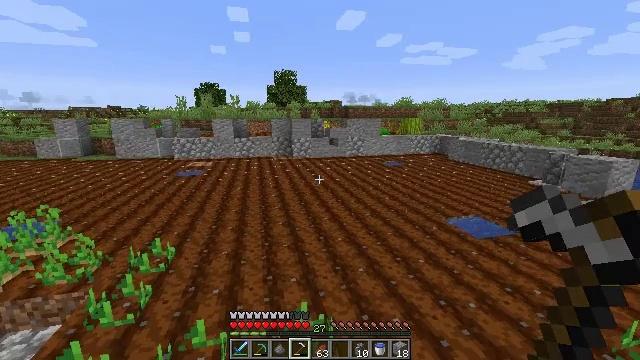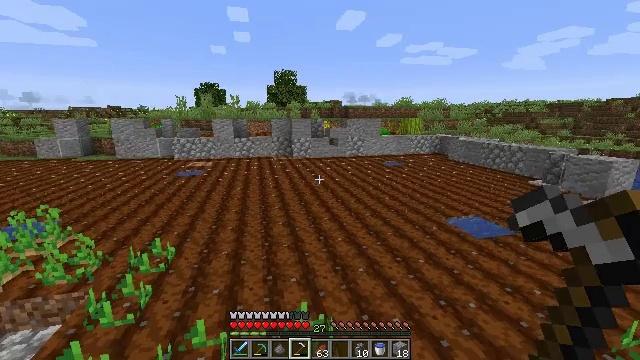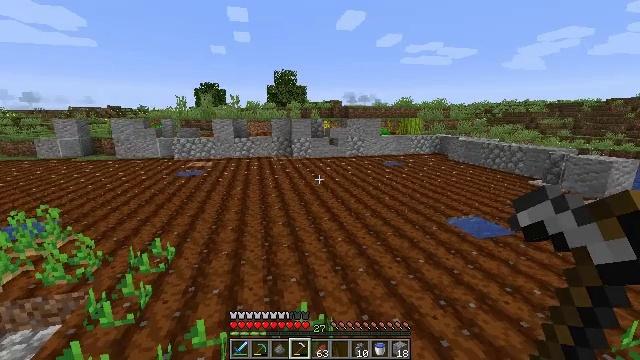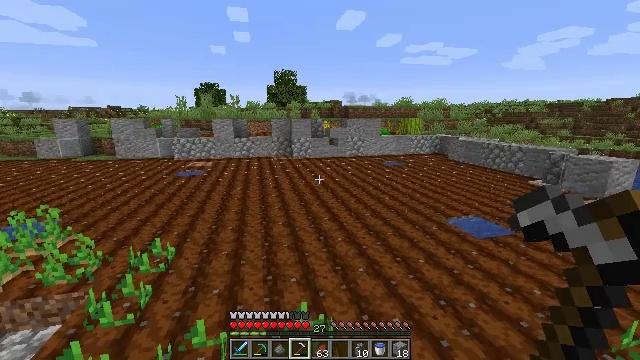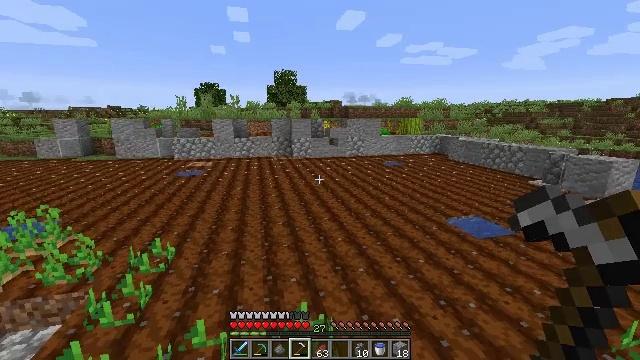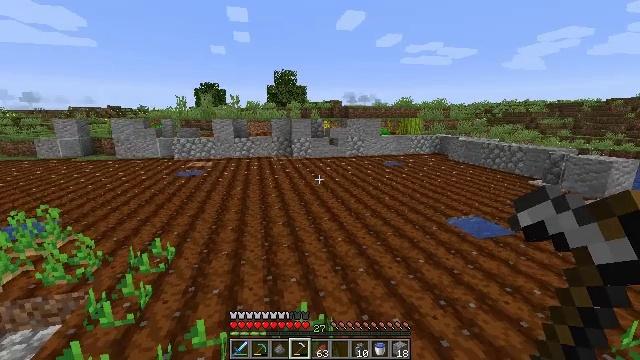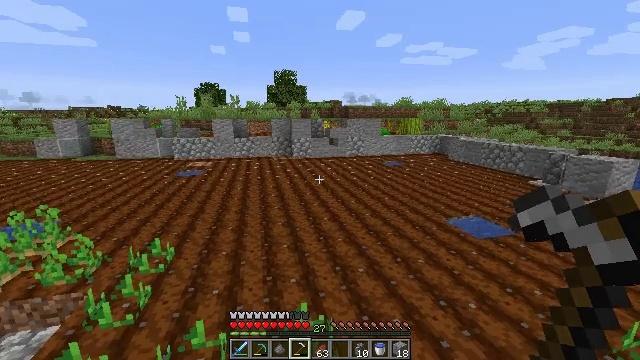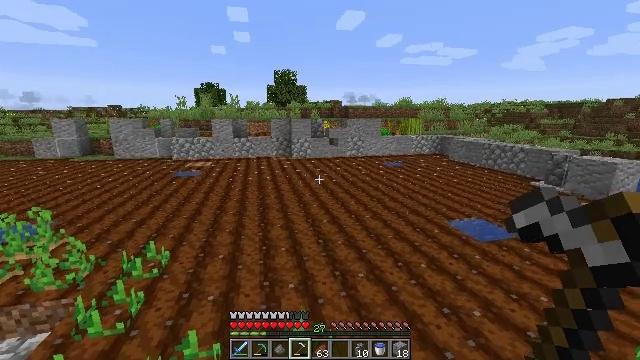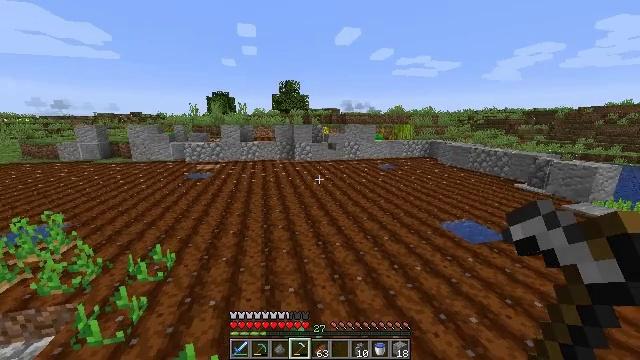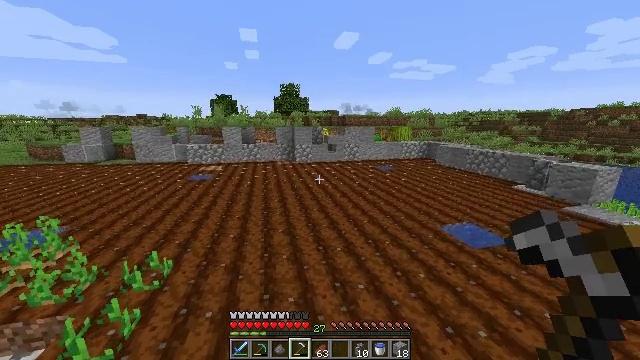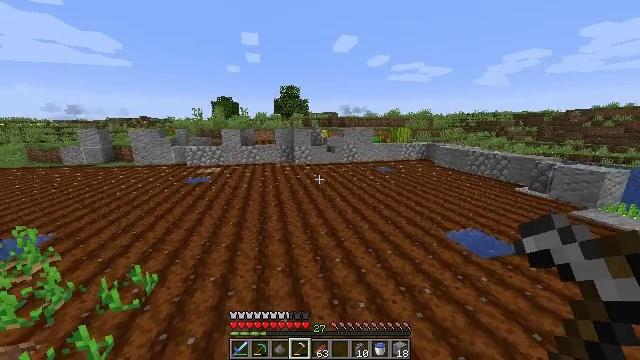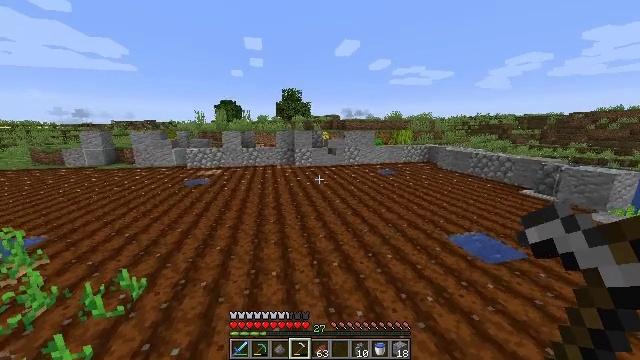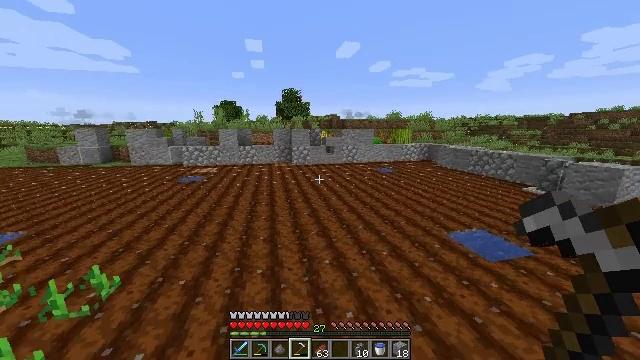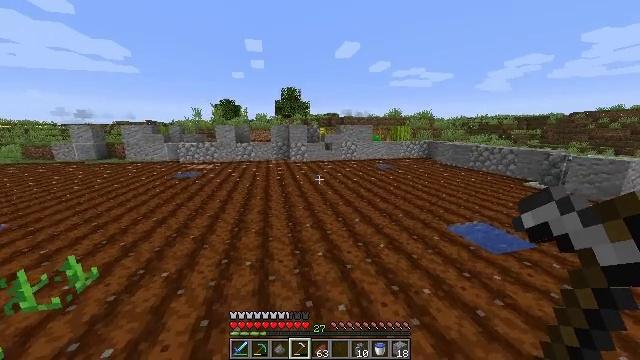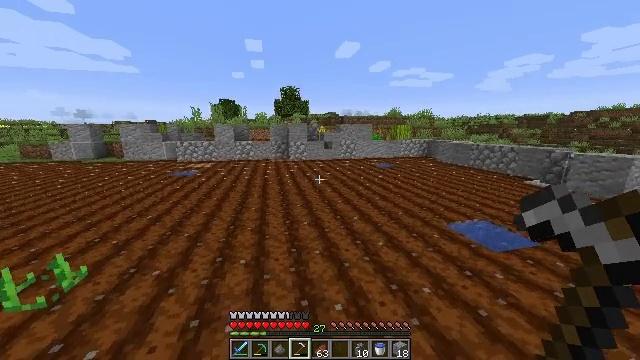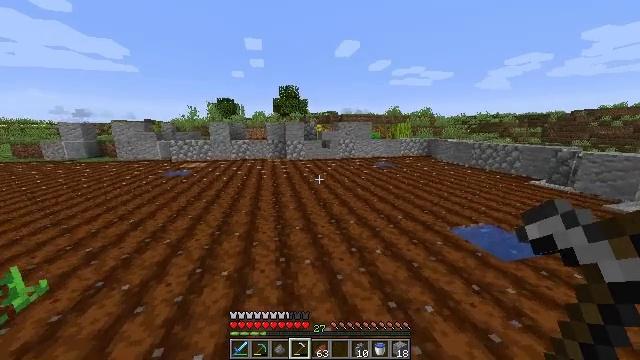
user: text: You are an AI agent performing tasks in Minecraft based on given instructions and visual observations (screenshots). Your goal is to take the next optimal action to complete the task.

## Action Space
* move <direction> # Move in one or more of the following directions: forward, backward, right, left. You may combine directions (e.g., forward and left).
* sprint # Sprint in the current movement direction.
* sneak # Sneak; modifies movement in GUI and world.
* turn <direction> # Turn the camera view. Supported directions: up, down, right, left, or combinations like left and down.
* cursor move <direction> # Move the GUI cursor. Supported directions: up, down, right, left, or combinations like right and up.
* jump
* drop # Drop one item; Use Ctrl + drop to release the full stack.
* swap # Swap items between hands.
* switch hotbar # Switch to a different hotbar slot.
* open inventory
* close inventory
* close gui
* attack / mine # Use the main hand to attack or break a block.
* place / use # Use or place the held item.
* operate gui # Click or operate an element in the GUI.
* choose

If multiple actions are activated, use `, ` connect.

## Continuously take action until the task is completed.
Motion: motion action
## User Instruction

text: Harvest melon from the farm.
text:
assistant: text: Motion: no_op
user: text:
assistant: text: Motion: no_op
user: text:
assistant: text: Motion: no_op
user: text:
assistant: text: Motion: no_op
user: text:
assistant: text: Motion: no_op
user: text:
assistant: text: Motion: move forward, sprint
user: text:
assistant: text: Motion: move forward, sprint
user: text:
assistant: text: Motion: move forward, sprint
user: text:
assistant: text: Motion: move forward, sprint
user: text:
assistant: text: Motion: move forward and move right, sprint
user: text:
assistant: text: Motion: move forward and move right, sprint
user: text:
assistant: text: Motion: move forward and move right, sprint
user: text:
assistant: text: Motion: move forward and move right, sprint
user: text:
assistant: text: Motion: move forward, sprint
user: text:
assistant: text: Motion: move forward, sprint
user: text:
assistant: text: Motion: move forward, sprint, turn right and up
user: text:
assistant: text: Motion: move forward, sprint
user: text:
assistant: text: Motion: move forward, sprint, turn left
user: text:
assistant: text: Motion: move forward, sprint
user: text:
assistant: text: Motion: move forward, sprint, turn right and down
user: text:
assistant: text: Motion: move forward, sprint
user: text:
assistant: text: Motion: move forward, sprint
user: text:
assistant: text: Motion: move forward, sprint
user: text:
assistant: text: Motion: move forward, sprint
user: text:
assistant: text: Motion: move forward, sprint
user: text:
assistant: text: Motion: move forward, sprint
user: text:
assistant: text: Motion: move forward, sprint
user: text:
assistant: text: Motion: move forward, sprint
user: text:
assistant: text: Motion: move forward, sprint
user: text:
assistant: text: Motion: move forward, sprint